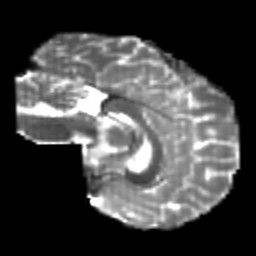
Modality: T2w
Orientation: sagittal
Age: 20
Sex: female
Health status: healthy
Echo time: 0.074 s